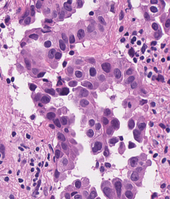
Tumor epithelial tissue: yes
Tumor-associated stroma tissue: yes
Normal tissue: no